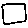
Label: square